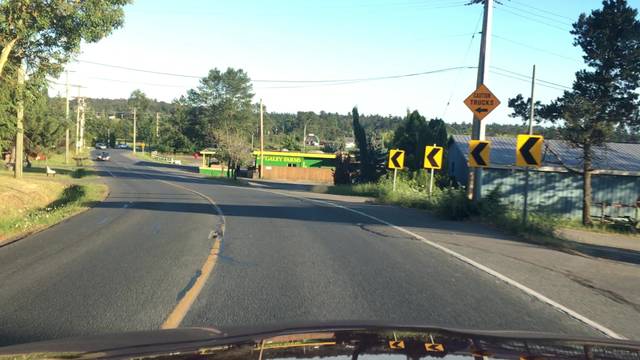
Region: Canada
Coordinates: 48.478, -123.354